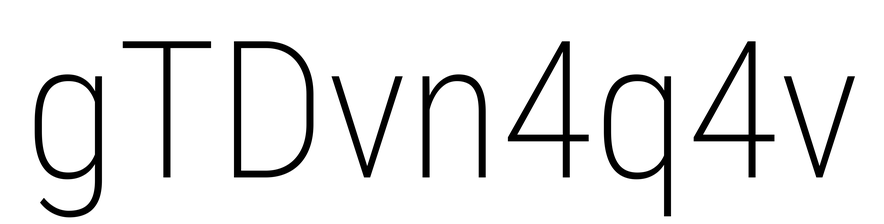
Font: Roboto_Condensed_ExtraLight